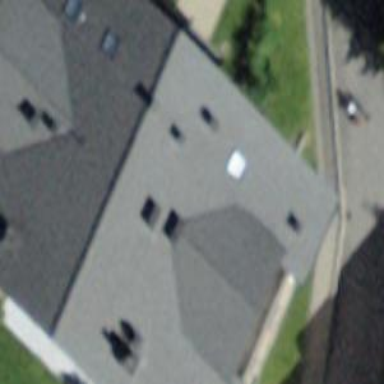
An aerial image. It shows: Building with tiled roof.